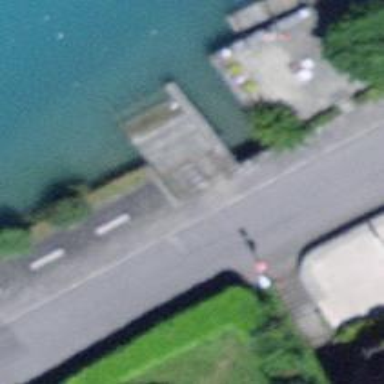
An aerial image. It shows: Bench.